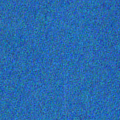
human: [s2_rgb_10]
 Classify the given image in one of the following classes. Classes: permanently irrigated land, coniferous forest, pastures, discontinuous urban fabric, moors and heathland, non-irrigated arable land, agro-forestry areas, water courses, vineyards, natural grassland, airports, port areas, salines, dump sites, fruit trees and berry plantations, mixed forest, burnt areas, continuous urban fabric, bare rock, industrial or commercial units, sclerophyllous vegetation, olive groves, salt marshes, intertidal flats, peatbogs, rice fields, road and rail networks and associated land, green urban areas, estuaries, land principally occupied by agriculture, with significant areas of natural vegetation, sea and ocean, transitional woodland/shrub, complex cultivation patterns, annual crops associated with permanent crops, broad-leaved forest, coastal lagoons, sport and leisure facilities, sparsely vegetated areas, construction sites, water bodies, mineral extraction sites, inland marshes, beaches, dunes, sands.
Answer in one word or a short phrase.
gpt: sea and ocean